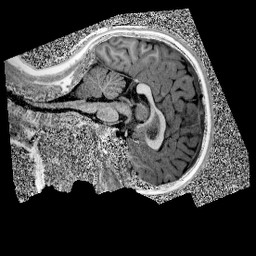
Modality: UNIT1
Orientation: sagittal
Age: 9
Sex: female
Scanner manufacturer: siemens
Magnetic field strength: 3 T
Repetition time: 4 s
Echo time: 0.00299 s